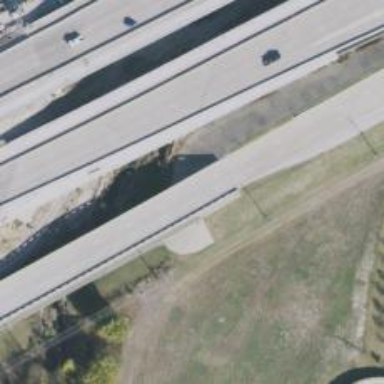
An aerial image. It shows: There is secondary road bridge with frontage road.